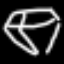
Label: diamond